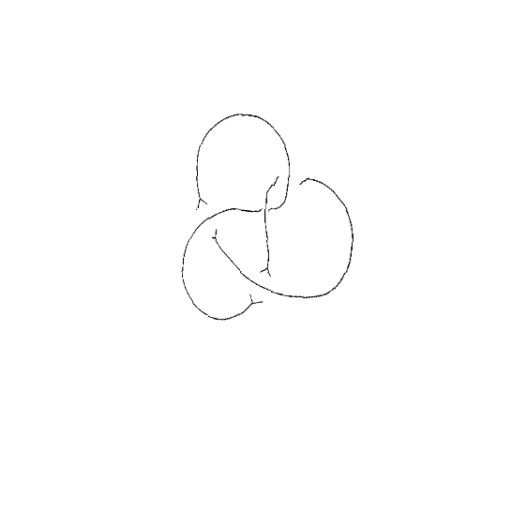
Crossing number: 4